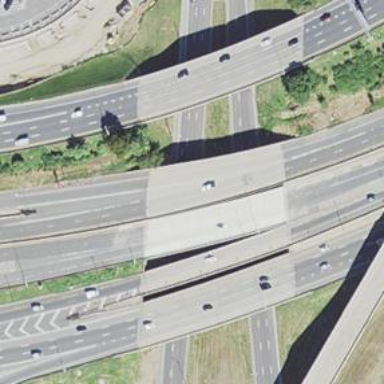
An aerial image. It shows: Motorway link bridge.